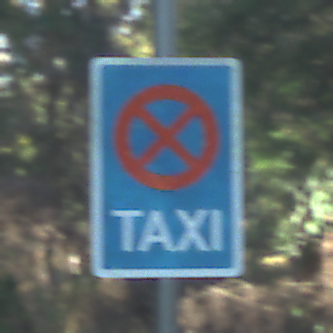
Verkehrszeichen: Taxenstand
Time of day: MorningAfternoon
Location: Outdoor (Nature)
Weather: Clear
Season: NotSpecified
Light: Natural